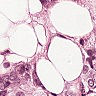
Metastatic tissue present: yes